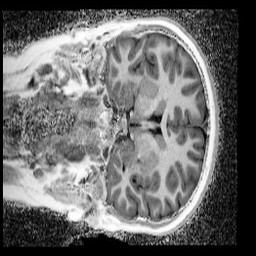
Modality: UNIT1_denoised
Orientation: coronal
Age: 12
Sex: male
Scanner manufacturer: siemens
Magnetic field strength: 3 T
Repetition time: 4 s
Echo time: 0.00299 s